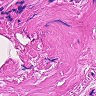
Metastatic tissue present: no